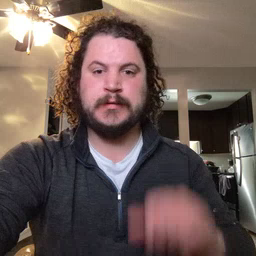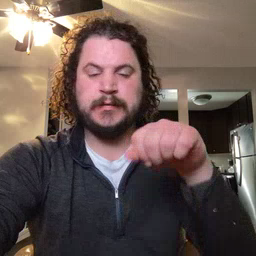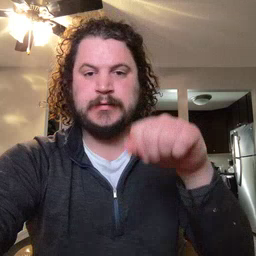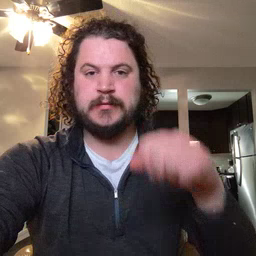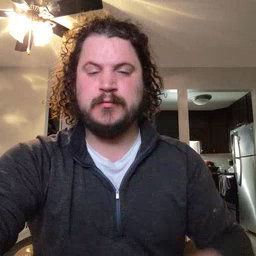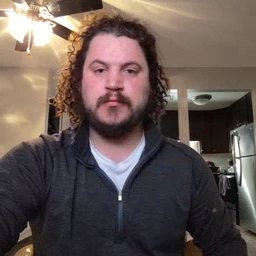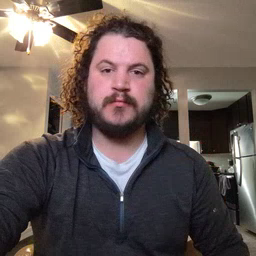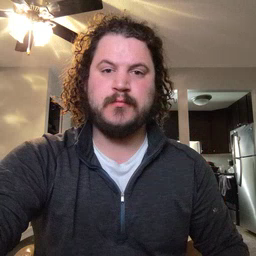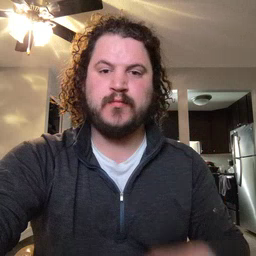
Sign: yes